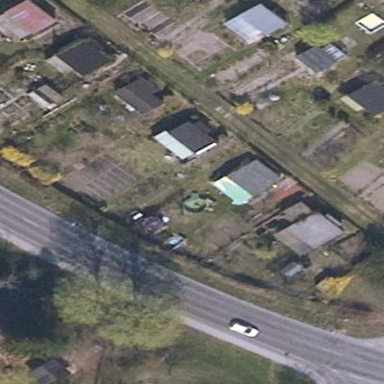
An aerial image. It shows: Plot within allotments.